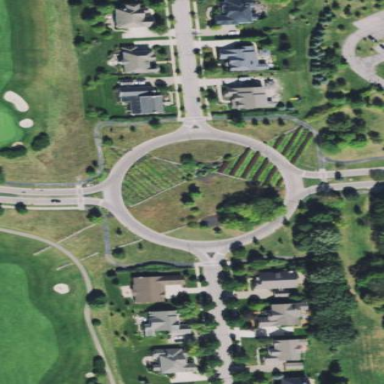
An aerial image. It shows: Tertiary road leading to roundabout.